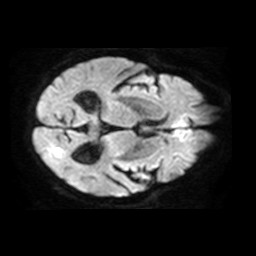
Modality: TRACE
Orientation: axial
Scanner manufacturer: philips
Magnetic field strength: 1.5 T
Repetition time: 5.004 s
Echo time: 0.07843 s